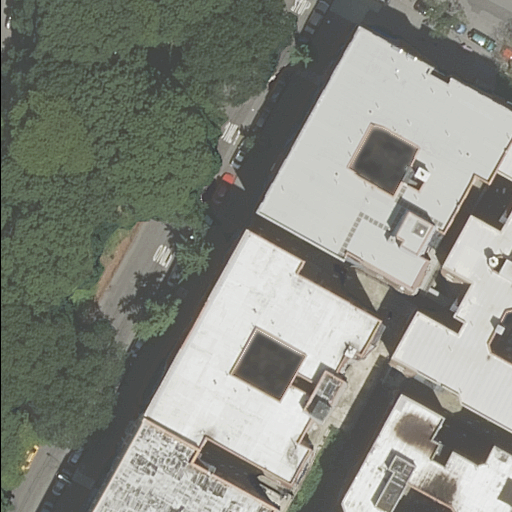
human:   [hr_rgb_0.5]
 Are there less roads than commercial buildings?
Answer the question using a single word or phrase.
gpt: no

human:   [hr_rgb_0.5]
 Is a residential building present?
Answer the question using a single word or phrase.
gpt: yes

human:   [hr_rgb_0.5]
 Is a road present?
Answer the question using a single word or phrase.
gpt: yes

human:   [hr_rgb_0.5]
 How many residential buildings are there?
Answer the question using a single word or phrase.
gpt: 5

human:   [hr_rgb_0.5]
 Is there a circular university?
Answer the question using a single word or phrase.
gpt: no

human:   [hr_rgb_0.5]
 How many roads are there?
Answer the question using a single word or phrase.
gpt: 2

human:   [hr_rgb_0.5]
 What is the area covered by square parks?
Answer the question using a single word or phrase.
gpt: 0m2

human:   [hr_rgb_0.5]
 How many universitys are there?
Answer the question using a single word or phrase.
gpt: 1

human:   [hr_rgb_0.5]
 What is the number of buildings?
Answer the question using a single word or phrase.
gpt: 5

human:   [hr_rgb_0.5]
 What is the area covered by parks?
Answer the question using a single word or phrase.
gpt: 2m2

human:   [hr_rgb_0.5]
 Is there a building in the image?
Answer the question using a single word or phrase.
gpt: yes

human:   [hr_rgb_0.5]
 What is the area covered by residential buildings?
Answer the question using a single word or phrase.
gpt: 4048m2

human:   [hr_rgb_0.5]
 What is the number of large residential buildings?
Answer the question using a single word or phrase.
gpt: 4

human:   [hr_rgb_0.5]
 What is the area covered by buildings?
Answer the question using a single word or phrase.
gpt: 4048m2

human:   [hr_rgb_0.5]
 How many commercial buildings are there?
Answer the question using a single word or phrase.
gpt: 0

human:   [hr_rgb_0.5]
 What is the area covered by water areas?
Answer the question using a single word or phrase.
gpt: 0m2

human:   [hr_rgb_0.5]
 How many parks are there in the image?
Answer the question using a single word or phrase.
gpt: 1

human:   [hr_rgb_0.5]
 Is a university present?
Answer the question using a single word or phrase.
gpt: yes

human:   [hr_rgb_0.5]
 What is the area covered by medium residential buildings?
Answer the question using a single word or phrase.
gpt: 275m2

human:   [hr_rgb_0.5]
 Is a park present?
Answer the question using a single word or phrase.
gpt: yes

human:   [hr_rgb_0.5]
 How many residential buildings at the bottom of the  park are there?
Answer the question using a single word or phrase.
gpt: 0

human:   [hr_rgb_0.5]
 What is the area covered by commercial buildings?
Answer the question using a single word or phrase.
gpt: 0m2

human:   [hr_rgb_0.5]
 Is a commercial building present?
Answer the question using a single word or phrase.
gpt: no

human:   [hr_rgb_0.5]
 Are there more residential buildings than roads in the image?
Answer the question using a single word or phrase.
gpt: yes

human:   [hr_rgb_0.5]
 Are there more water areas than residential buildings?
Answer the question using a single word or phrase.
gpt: no

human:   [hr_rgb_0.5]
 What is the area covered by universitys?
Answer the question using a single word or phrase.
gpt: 4703m2

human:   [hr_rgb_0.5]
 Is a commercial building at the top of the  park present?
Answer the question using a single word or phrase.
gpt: no

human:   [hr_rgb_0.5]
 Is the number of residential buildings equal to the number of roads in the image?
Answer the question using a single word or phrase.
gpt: no

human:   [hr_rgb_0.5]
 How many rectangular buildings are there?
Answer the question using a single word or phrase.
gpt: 0

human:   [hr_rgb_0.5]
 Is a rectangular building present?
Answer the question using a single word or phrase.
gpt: no

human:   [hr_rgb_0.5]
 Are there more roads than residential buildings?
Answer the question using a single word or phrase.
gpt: no

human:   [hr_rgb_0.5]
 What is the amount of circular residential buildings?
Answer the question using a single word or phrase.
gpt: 0

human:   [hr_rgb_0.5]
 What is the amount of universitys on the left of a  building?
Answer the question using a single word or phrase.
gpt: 1

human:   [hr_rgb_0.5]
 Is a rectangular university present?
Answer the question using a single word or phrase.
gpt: no

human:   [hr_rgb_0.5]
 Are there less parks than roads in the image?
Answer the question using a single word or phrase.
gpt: yes

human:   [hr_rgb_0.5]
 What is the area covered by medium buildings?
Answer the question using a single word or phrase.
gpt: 275m2

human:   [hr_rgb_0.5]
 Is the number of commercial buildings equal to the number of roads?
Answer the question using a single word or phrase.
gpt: no

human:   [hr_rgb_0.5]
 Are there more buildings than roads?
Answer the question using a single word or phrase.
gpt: yes

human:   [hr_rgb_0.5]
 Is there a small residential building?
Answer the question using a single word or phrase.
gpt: no

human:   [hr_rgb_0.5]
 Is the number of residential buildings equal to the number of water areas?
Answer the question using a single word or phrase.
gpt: no

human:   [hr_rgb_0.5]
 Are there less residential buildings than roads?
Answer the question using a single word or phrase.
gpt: no

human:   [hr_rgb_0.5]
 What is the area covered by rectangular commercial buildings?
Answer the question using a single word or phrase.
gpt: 0m2

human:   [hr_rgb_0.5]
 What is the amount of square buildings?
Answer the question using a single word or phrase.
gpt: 0

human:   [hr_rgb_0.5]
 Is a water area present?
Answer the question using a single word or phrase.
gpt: no

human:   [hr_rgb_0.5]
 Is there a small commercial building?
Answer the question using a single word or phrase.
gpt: no

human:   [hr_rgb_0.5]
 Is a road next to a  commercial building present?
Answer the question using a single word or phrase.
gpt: no

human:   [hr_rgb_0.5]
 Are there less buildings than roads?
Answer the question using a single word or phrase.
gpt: no

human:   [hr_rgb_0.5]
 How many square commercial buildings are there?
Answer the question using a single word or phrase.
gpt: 0

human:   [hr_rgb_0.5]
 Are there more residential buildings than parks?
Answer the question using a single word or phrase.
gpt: yes

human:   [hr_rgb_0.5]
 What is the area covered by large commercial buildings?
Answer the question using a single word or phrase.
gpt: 0m2

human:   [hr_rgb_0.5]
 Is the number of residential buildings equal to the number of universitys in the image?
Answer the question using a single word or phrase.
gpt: no

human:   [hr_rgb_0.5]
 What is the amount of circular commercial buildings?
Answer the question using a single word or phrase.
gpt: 0

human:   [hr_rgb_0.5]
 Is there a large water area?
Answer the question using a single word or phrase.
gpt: no

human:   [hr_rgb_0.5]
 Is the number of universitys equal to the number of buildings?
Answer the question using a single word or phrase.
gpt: no

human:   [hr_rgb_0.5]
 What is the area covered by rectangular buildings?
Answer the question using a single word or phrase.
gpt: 0m2

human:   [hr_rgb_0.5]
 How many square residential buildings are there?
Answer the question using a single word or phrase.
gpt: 0

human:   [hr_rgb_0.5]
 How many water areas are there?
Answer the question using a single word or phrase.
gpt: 0

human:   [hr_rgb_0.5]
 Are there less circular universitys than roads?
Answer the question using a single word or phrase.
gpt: yes

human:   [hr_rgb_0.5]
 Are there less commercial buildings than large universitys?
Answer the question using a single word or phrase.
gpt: yes

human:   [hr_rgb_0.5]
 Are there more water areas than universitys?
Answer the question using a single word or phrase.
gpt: no

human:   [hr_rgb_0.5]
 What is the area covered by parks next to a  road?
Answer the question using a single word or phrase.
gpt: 2m2

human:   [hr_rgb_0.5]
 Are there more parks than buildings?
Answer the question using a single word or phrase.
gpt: no

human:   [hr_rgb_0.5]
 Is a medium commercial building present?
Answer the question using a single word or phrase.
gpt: no

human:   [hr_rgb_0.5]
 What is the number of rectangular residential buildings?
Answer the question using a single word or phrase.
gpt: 0